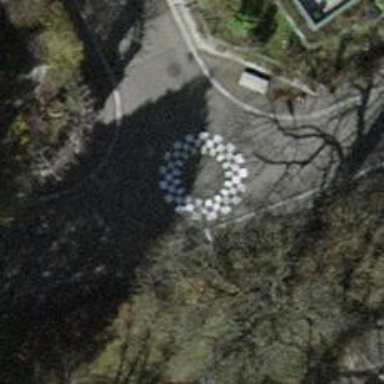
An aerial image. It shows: Rosette traffic calming feature.